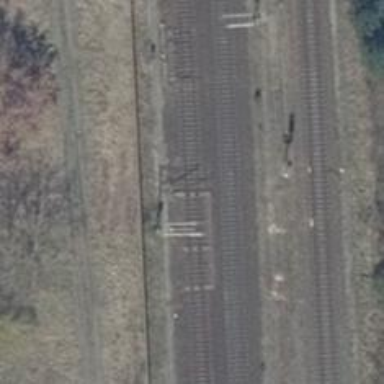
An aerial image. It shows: Railway switch with the turnout side on the left.